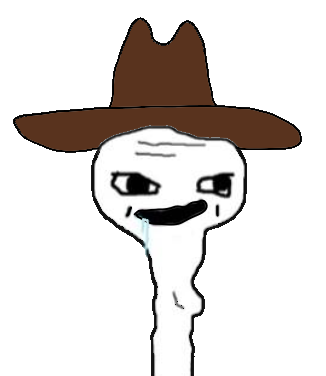
Label: 5_Brainlet